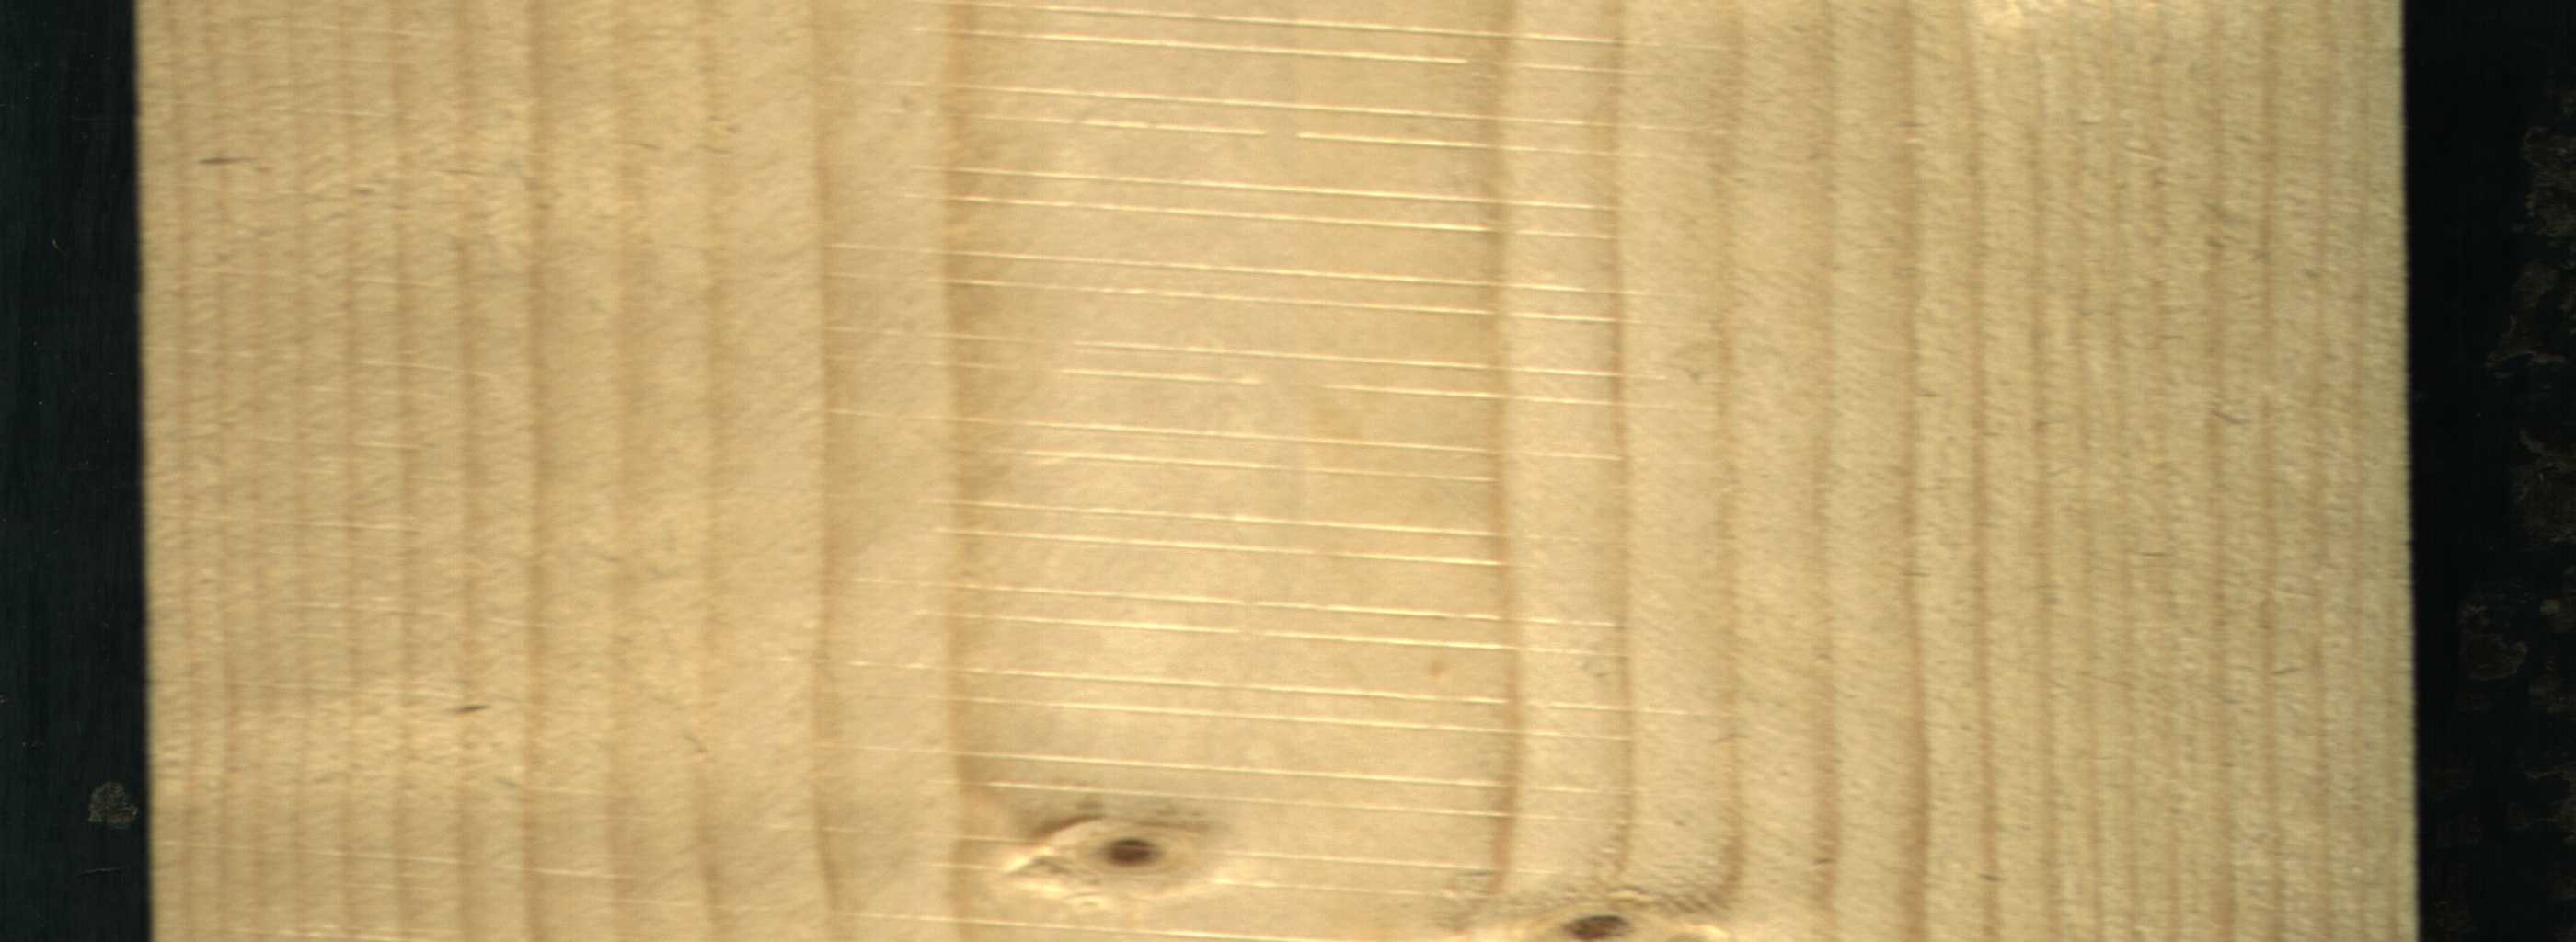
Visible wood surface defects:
Live_Knot
Live_Knot